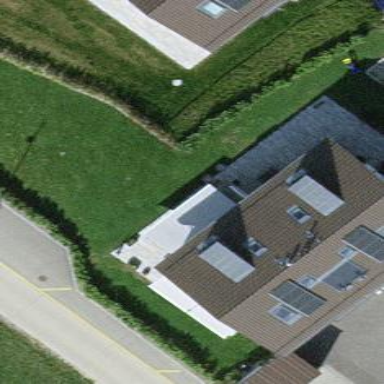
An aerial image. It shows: Gabled roof house.